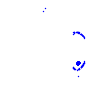
Particle: pion